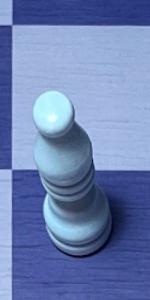
Label: Bishop_White